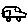
Label: car